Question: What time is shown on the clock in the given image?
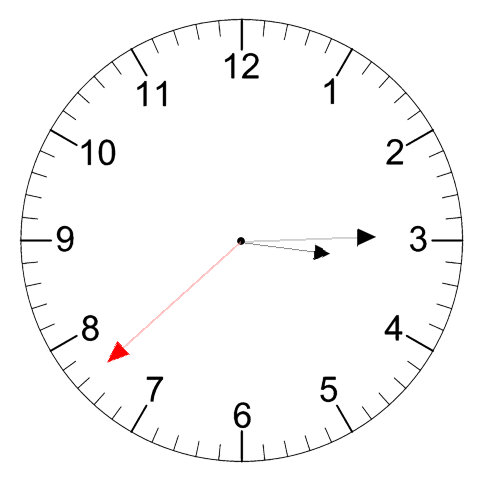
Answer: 03:14:38